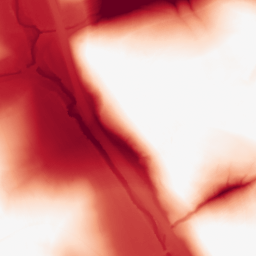
Category: morphological
Decomposition family: tophat
Decomposition parameters: size: 100
mode: black
Upsampling method: quartic
Upsampling parameters: scale: 8
Upsampling scale: 8